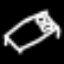
Label: bed